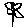
Label: flower